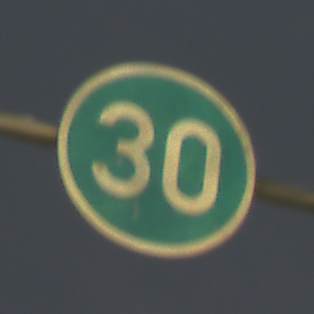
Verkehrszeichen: VorgeschriebeneMindestgeschwindigkeit
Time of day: Night
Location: Outdoor (Urban)
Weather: PartlyCloudy
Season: NotSpecified
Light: Artificial